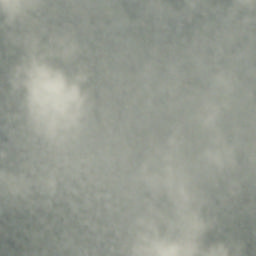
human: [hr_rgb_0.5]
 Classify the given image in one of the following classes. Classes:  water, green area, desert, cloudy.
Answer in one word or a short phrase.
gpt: cloudy